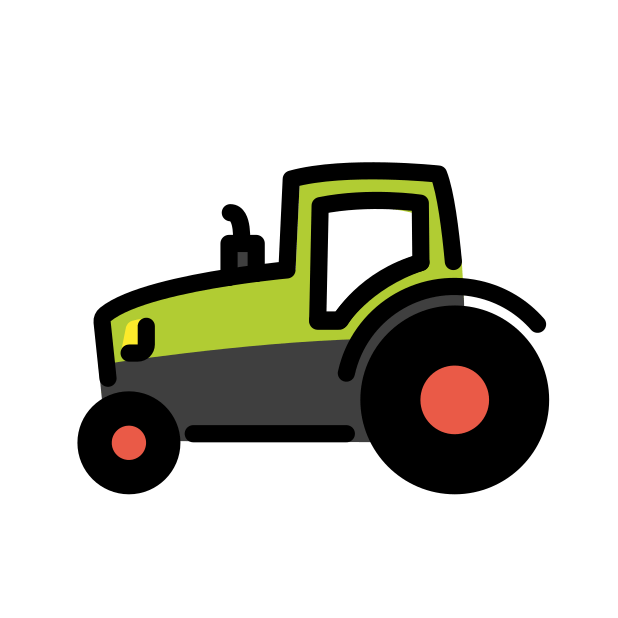
tractor